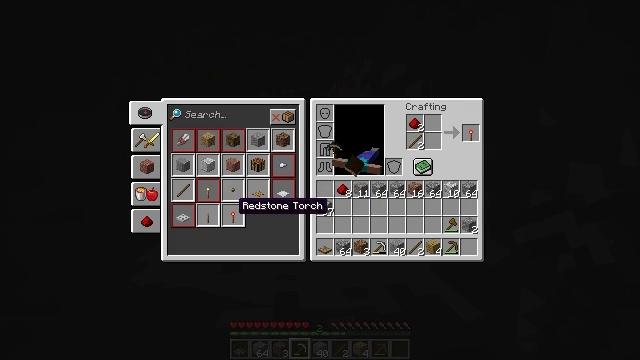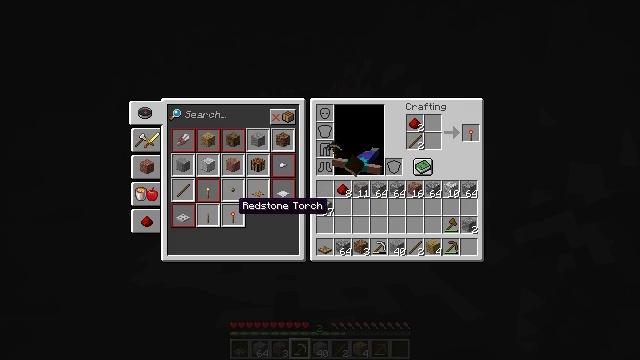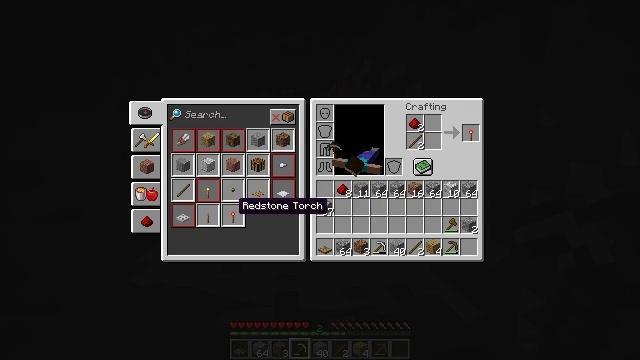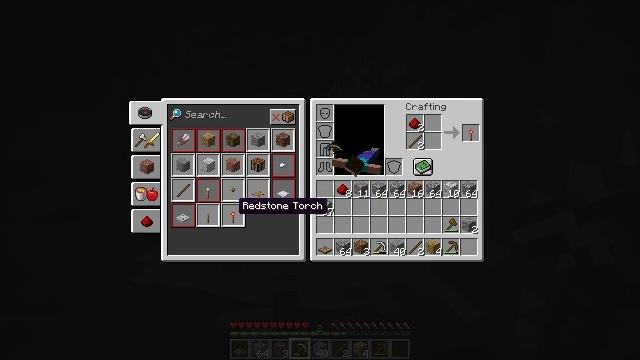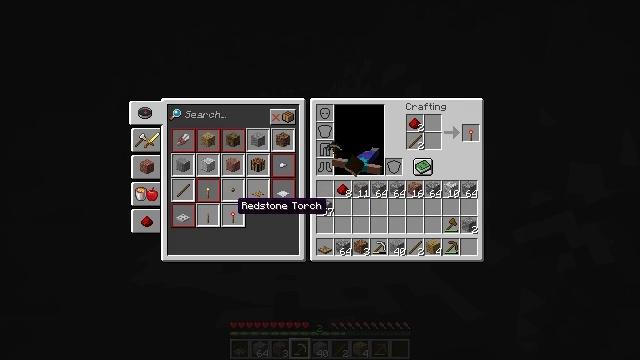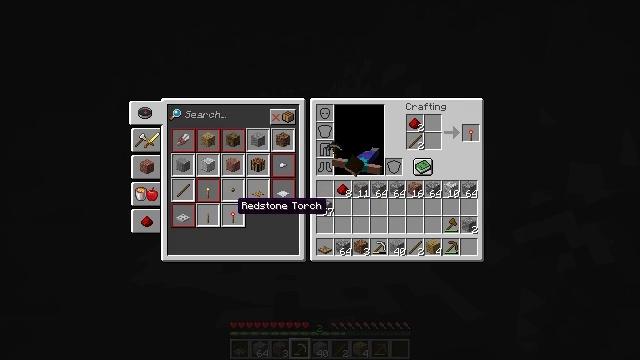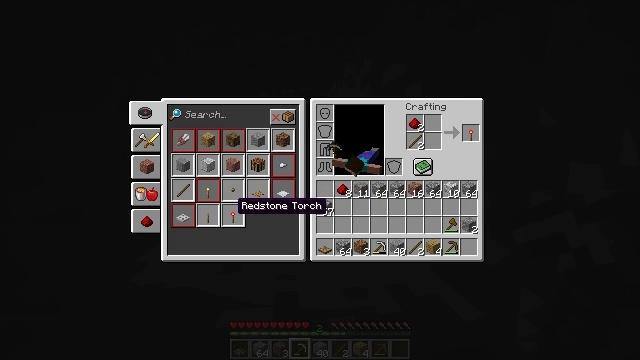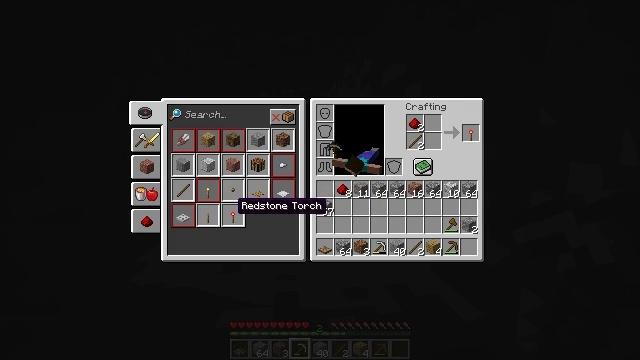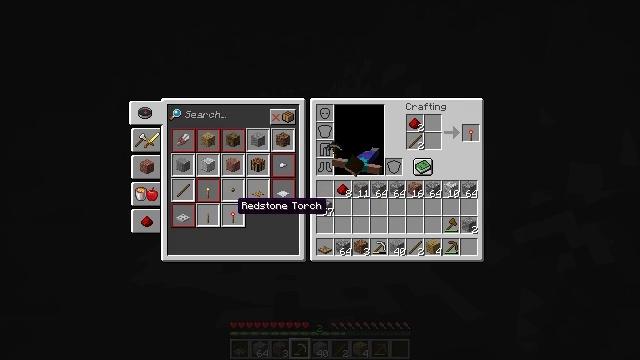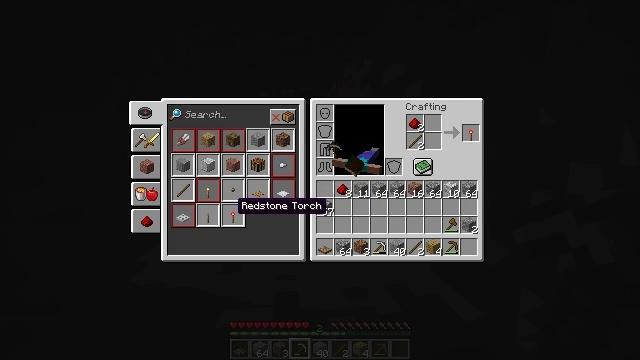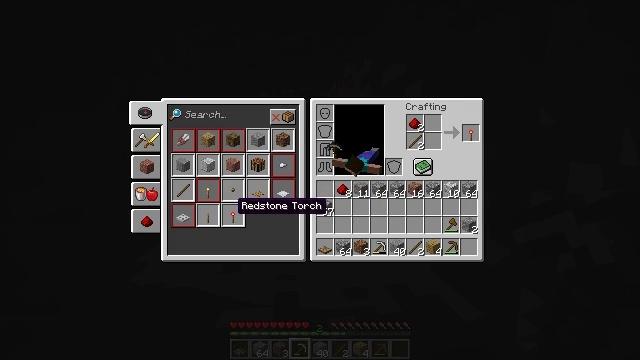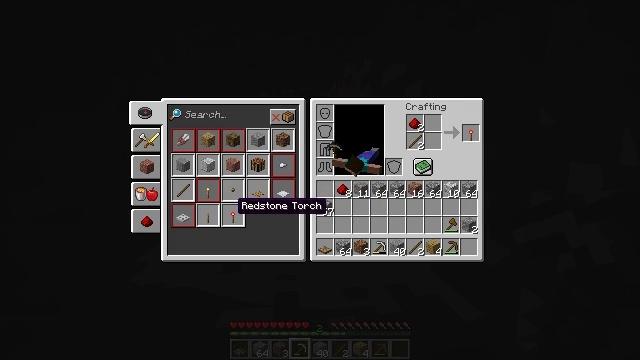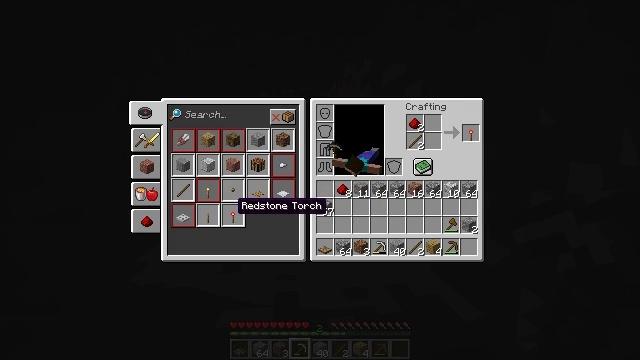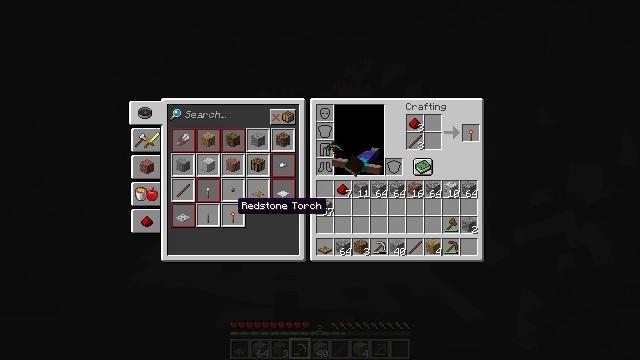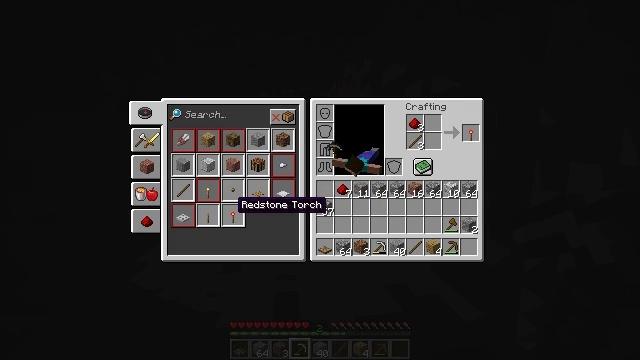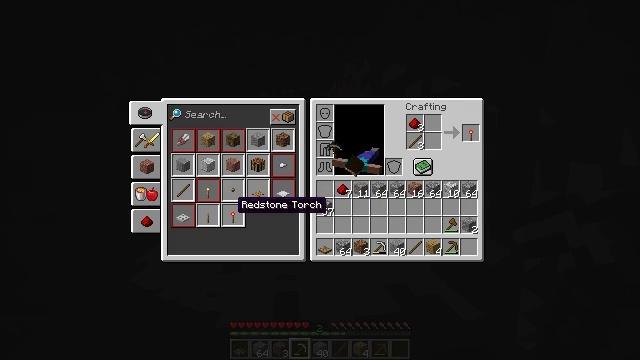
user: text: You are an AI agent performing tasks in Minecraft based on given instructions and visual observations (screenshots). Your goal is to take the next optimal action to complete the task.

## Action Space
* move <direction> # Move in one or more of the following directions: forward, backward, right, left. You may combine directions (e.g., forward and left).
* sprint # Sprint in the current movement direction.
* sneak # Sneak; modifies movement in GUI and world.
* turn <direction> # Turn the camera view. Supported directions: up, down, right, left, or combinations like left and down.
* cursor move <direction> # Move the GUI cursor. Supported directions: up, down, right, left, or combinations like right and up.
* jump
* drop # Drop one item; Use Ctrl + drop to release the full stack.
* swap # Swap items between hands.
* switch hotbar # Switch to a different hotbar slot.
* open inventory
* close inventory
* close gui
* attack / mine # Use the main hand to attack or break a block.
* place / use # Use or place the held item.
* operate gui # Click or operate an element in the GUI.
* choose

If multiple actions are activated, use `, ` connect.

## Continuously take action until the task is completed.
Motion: motion action
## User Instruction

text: Craft the redstone torch with a stick and redstone dust.
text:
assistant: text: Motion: no_op
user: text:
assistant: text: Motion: no_op
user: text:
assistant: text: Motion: no_op
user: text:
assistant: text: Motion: no_op
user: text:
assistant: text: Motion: no_op
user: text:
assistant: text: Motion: no_op
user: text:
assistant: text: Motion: operate gui
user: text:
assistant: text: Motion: operate gui
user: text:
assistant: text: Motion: operate gui
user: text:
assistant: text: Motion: operate gui
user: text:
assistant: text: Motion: operate gui
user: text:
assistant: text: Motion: operate gui
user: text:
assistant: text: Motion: operate gui
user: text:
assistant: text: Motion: no_op
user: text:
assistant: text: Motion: no_op
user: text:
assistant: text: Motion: no_op
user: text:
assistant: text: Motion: no_op
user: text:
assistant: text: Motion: no_op
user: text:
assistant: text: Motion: no_op
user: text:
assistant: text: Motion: no_op
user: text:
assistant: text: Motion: no_op
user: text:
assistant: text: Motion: operate gui
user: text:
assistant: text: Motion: operate gui
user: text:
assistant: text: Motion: operate gui
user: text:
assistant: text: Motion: operate gui
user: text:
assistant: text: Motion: no_op
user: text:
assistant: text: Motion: no_op
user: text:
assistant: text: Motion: no_op
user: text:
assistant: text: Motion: no_op
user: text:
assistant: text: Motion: no_op